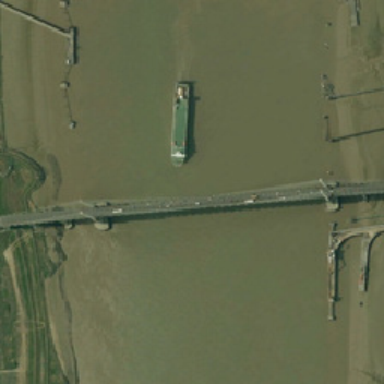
The huge freighter is being across the suspension bridege in the turbid broad river .